Field crop: maize
Growth stage: 2
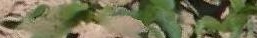
Species: maize